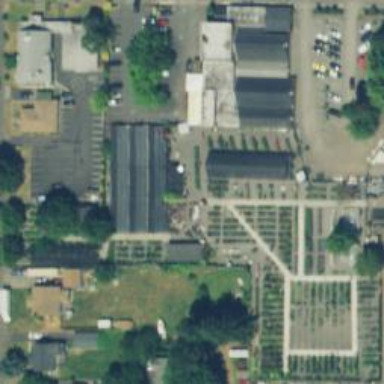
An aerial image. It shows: Plant nursery area.